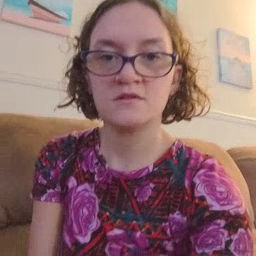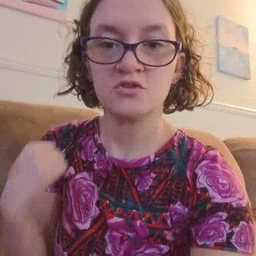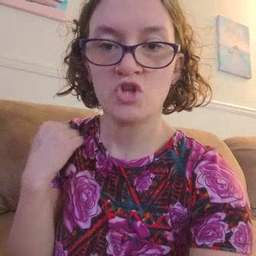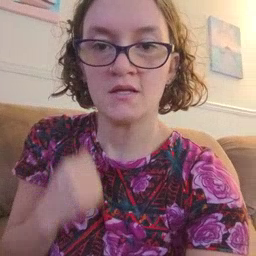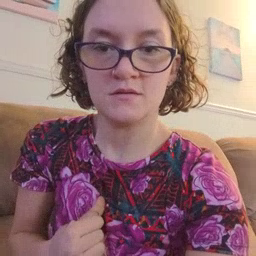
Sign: jacket